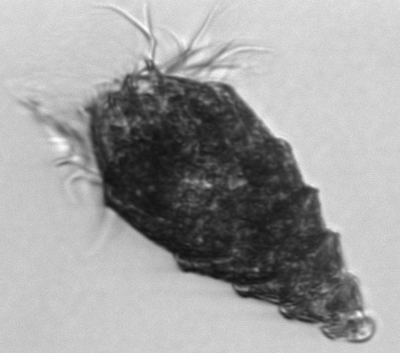
Label: Laboea_strobila